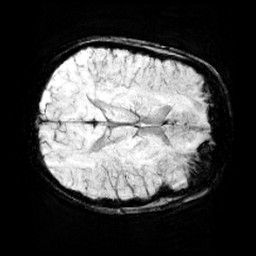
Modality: minIP
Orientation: axial
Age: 10
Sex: female
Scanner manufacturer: siemens
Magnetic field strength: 3 T
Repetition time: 0.027 s
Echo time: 0.02 s